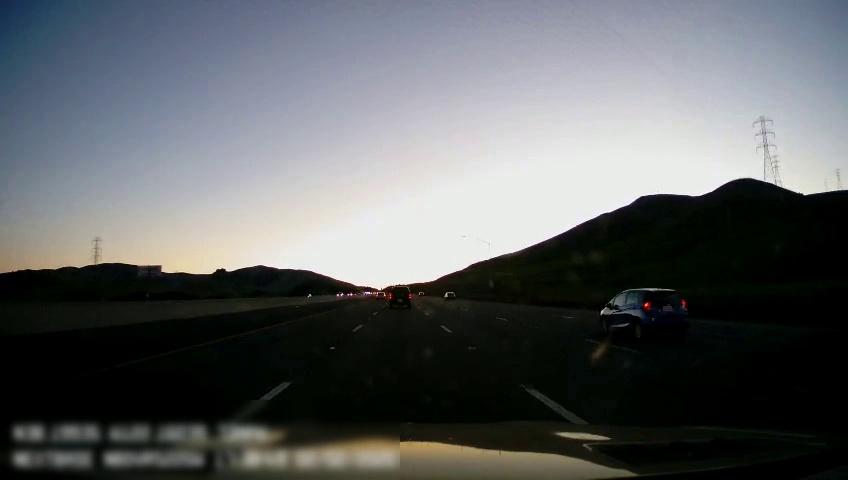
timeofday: Day
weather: Sunny
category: Drivable Space
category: Vehicles | Car
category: Vehicles | SUV
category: Vehicles | Car
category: Vehicles | Car
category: Lanes | Alternate Lane
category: Lanes | Current Lane
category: Lanes | Current Lane
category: Lanes | Alternate Lane
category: Lanes | Alternate Lane
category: Lanes | Alternate Lane